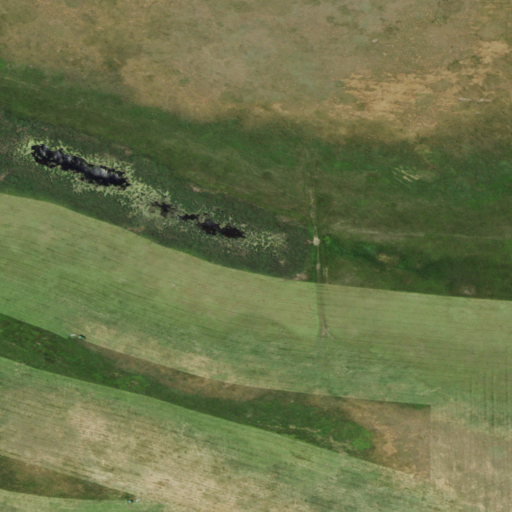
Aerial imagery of valley in Nebraska named Silliasen Valley containing herbaceous wetlands, grassland, and woody wetlands